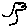
Label: bird